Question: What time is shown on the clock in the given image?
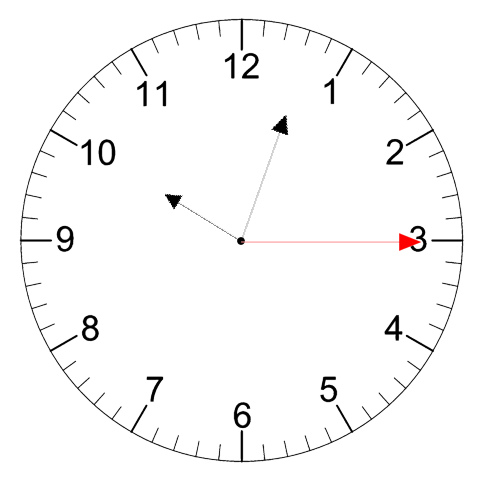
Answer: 10:03:15